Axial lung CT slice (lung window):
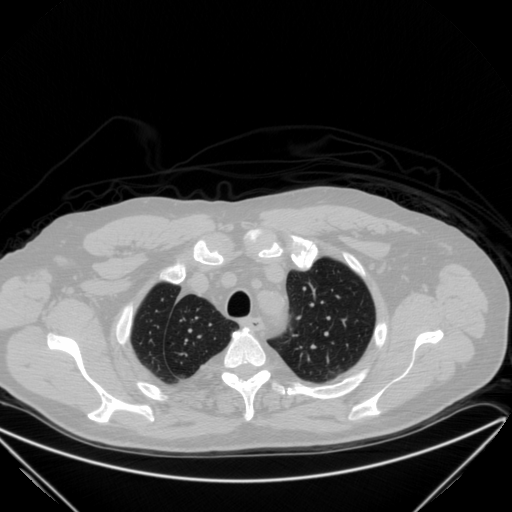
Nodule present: no